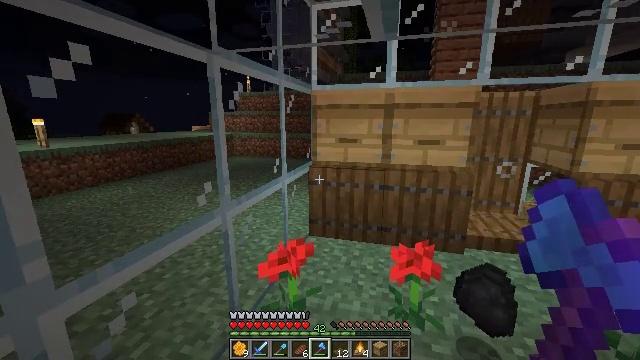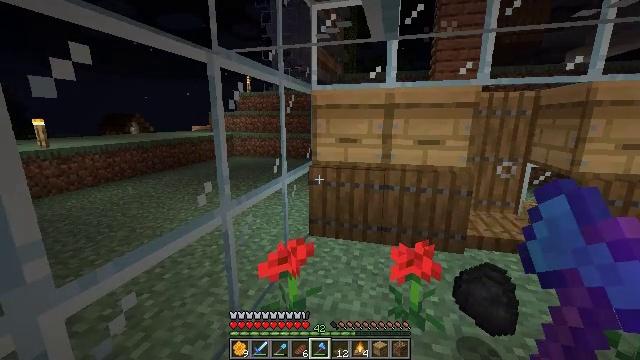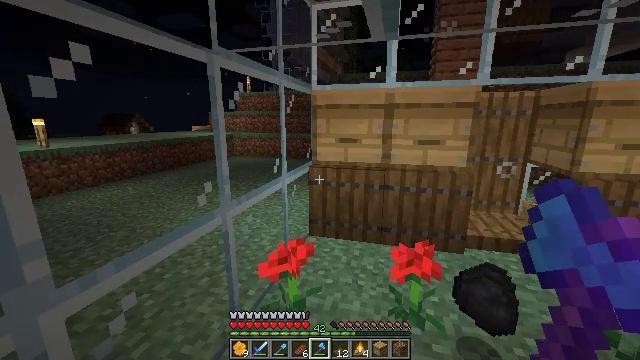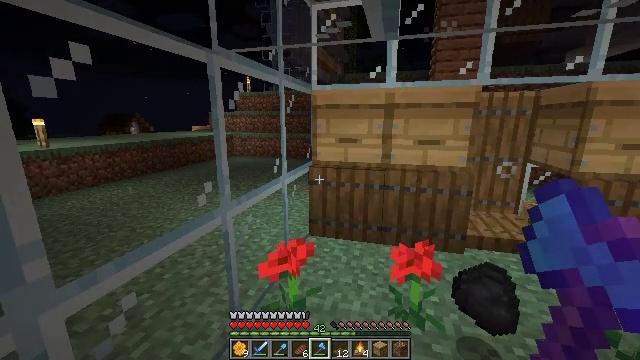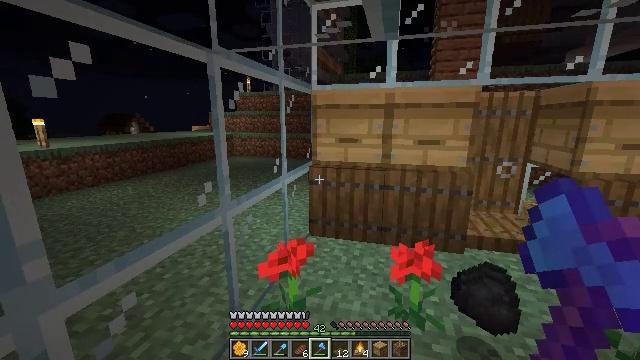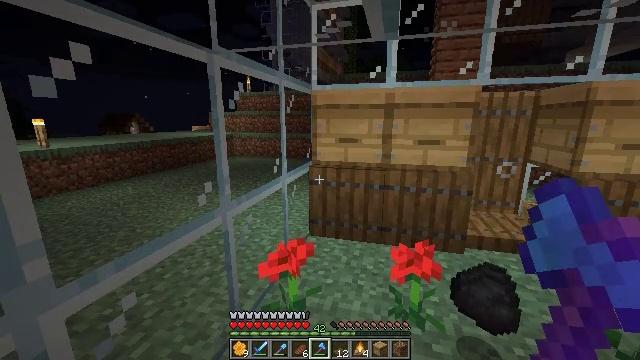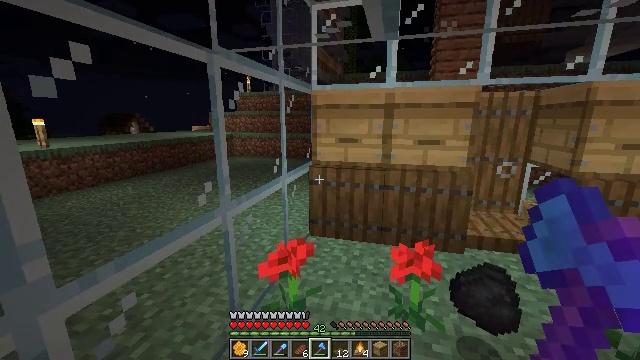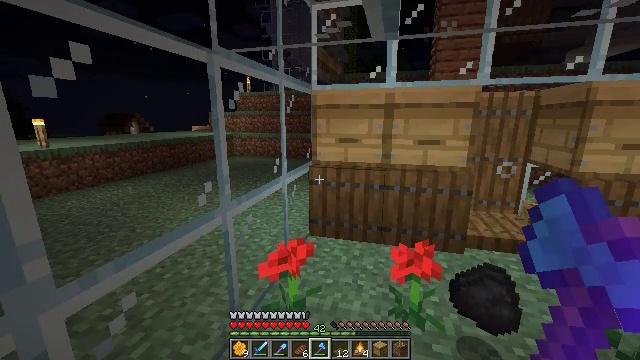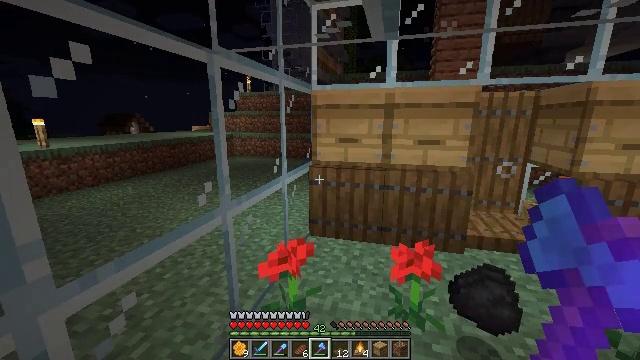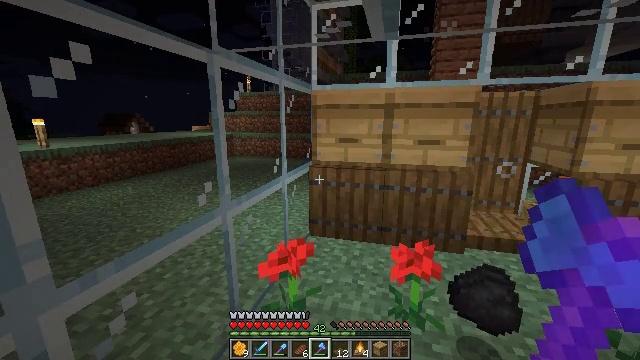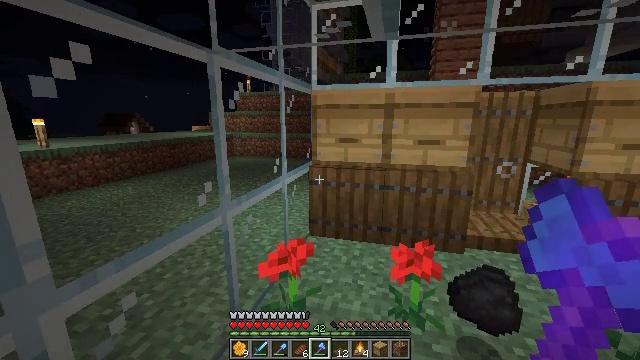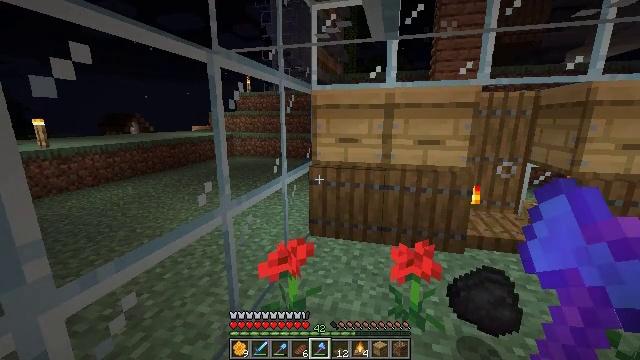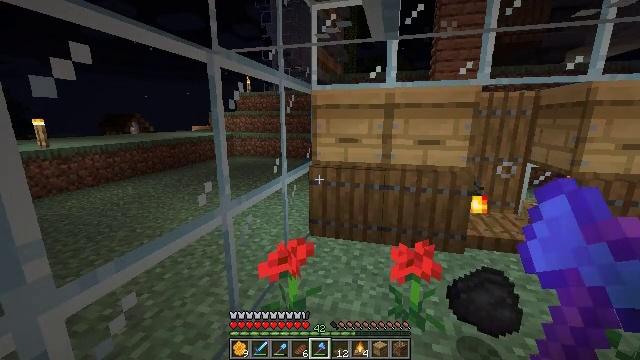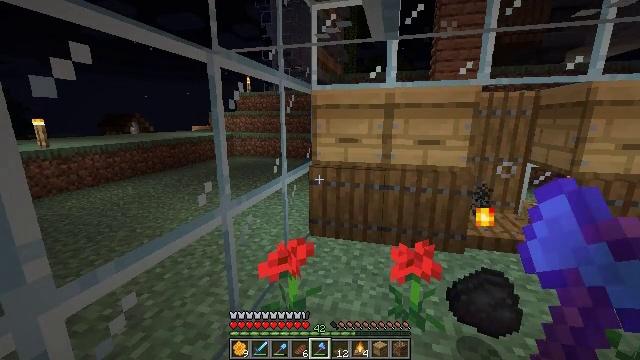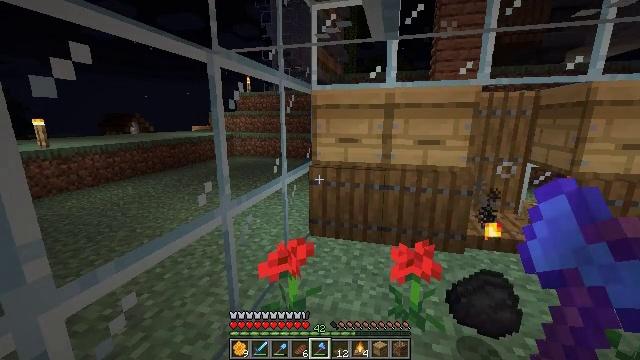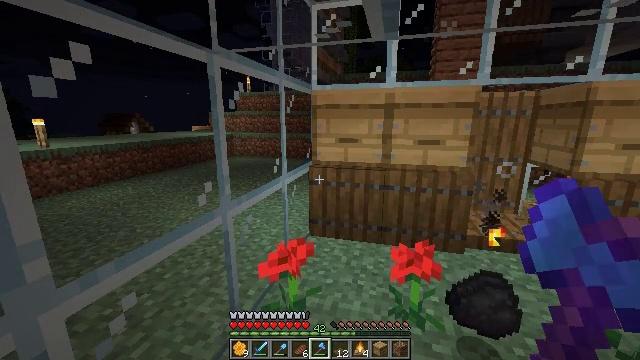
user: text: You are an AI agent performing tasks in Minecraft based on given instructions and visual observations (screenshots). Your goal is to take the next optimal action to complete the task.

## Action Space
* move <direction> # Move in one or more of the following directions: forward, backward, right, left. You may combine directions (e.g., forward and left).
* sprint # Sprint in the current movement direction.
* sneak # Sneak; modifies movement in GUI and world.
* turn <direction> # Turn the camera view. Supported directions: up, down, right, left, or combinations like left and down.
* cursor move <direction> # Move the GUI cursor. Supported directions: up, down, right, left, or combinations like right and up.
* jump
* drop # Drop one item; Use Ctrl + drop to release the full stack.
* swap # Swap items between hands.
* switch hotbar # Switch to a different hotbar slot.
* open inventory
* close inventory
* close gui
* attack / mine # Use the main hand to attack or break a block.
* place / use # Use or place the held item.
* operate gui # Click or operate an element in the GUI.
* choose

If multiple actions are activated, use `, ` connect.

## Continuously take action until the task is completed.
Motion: motion action
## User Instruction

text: Mine the beehive on the tree.
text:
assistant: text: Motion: no_op
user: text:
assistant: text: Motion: no_op
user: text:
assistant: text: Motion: no_op
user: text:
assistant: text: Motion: no_op
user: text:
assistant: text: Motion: no_op
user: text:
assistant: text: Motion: no_op
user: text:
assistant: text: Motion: no_op
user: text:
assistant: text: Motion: no_op
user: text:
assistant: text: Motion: no_op
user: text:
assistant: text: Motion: no_op
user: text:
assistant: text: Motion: no_op
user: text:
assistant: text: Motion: no_op
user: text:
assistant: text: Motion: no_op
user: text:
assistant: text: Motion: no_op
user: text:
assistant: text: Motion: no_op
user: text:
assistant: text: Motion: no_op
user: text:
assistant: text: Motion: no_op
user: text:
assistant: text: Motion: no_op
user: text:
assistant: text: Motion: no_op
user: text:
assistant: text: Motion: no_op
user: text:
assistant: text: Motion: no_op
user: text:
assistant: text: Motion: no_op
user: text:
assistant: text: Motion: no_op
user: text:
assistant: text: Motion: no_op
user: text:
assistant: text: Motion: no_op
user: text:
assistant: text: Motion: no_op
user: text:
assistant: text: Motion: no_op
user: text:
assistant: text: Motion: no_op
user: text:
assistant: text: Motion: no_op
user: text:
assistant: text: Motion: no_op